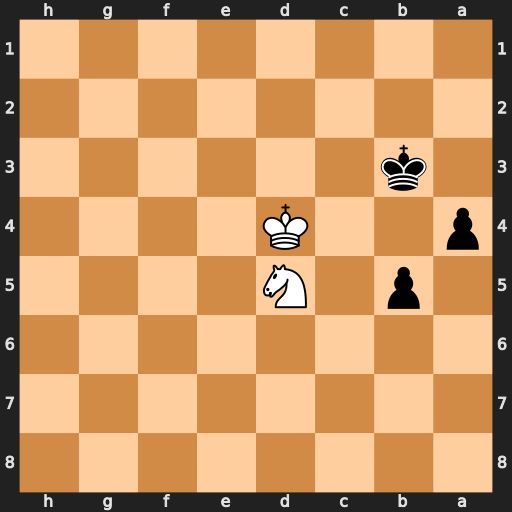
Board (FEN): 8/8/8/1p1N4/p2K4/1k6/8/8
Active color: b
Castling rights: -
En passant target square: -
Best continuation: a3 Kc5 a2